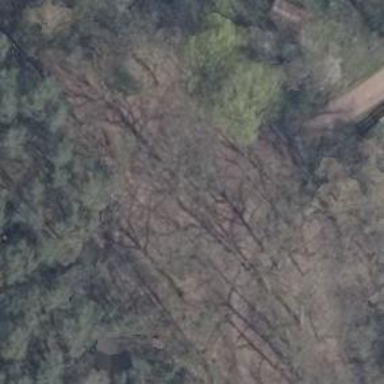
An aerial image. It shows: Track road with grade3 tracktype.